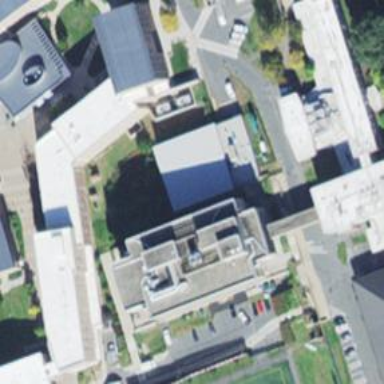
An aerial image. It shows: University building.